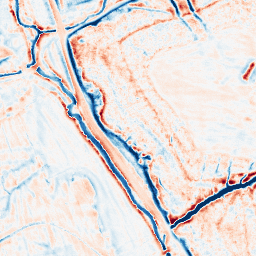
Category: edge_preserving
Decomposition family: bilateral
Decomposition parameters: d: 15
sigma_color: 75
sigma_space: 150
Upsampling method: lanczos
Upsampling parameters: scale: 8
Upsampling scale: 8